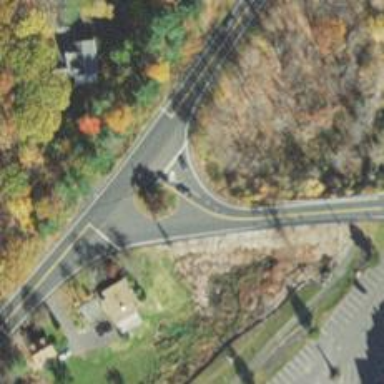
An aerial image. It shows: Secondary road.